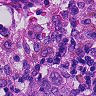
Metastatic tissue present: yes